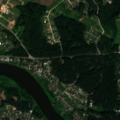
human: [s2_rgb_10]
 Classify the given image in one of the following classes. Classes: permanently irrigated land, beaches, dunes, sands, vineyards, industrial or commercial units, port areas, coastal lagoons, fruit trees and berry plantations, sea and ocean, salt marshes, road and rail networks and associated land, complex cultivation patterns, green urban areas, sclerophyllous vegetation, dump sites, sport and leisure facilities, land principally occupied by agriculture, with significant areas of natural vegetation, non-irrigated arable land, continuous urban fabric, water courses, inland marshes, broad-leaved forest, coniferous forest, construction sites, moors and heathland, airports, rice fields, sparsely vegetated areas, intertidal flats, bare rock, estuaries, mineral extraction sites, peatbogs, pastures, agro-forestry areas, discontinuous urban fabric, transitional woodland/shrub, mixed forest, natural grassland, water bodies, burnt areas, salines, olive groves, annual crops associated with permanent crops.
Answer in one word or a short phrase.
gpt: discontinuous urban fabric, non-irrigated arable land, complex cultivation patterns, broad-leaved forest, coniferous forest, water courses